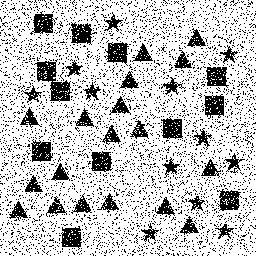
Squares: 12
Triangles: 18
Stars: 12
Total shapes: 42